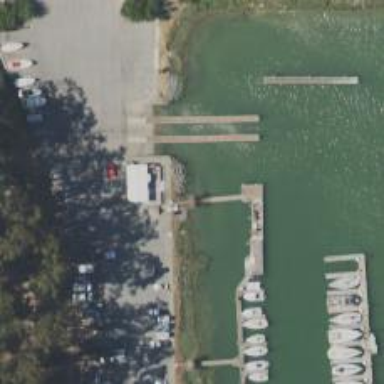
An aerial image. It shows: Slipway on leisure land.